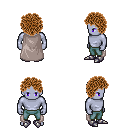
a pixel art fantasy rpg character, male body template, dark elf, purple skin, gray cape, teal pants, brown curly afro hairstyle, metal boots, four views (front, back, left, right), 2x2 character sprite sheet, small pixel art, hard edges, no anti-aliasing